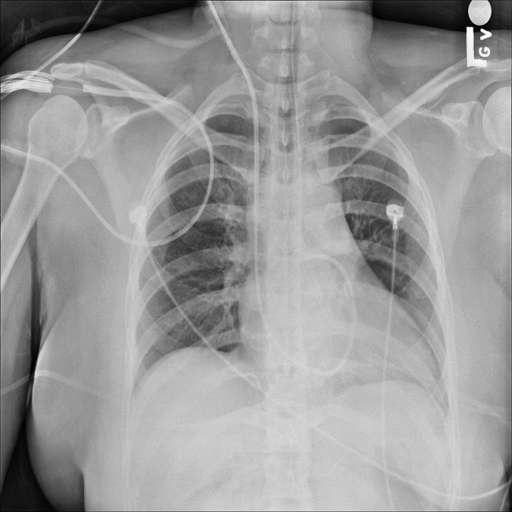
Finding: NORMAL